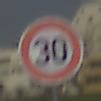
Verkehrszeichen: Geschwindigkeit30
Umgebung: Outdoor, Suburban
Tageszeit: MorningAfternoon
Wetter: PartlyCloudy
Licht: Natural
Jahreszeit: NotSpecified
Kontrast: HighContrast